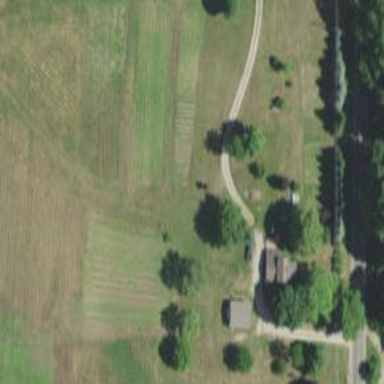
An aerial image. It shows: Driveway.